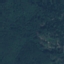
Label: Forest